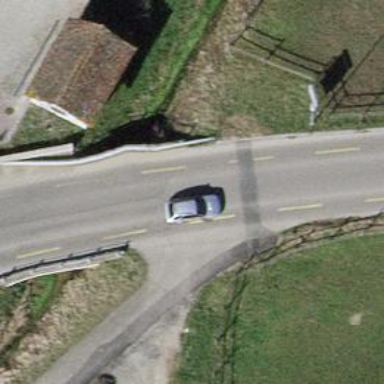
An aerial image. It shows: Tertiary road with asphalt surface crossing over bridge. There is cycle lane and sidewalk on the left side.